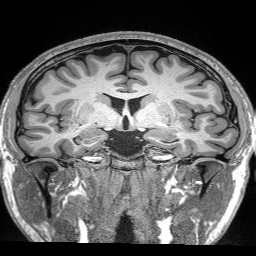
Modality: T1w
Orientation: sagittal